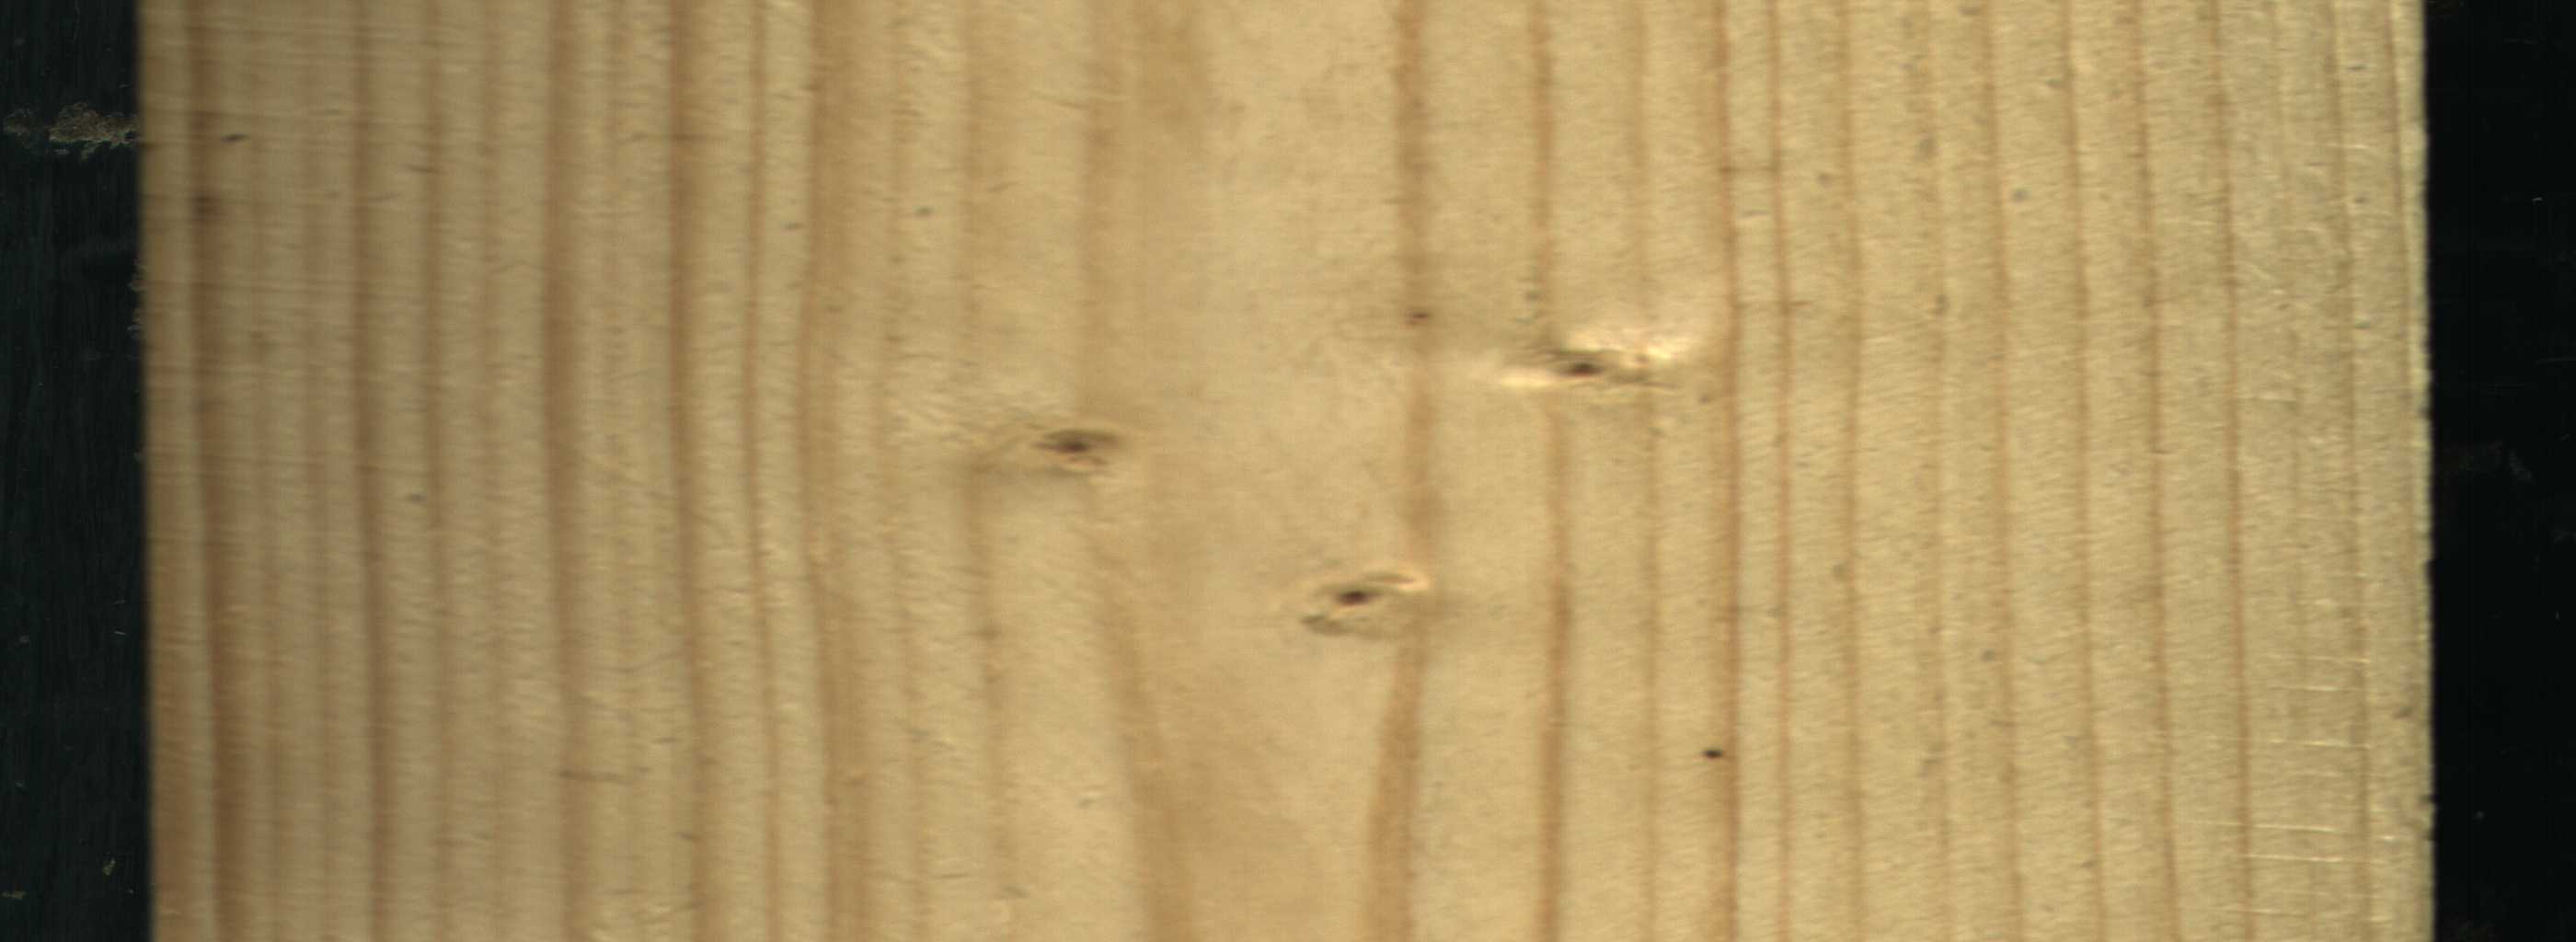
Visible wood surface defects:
Live_Knot
Live_Knot
Live_Knot